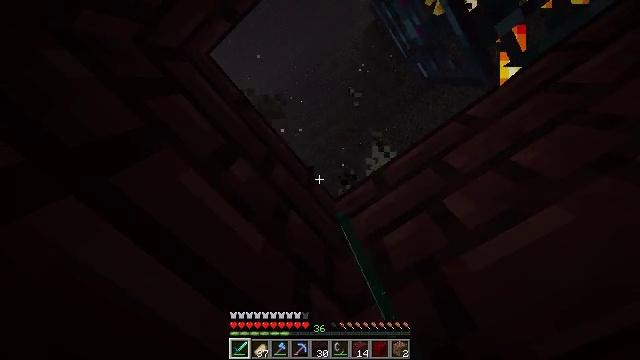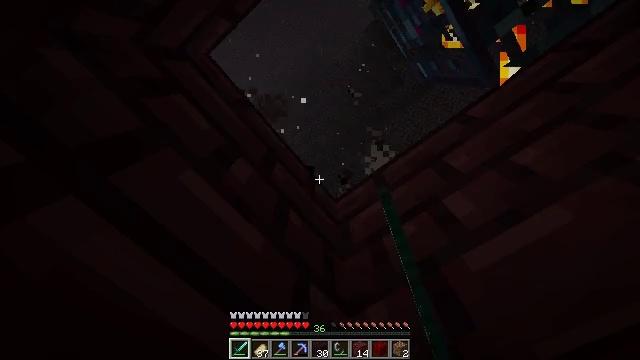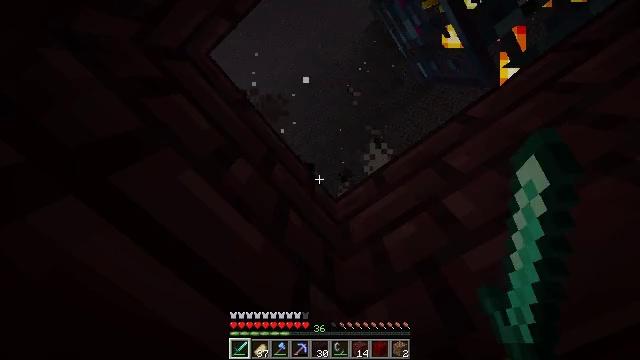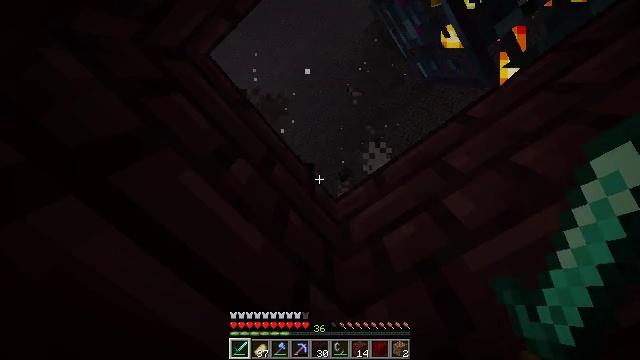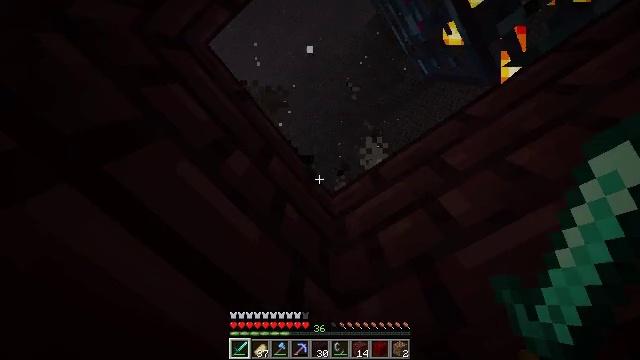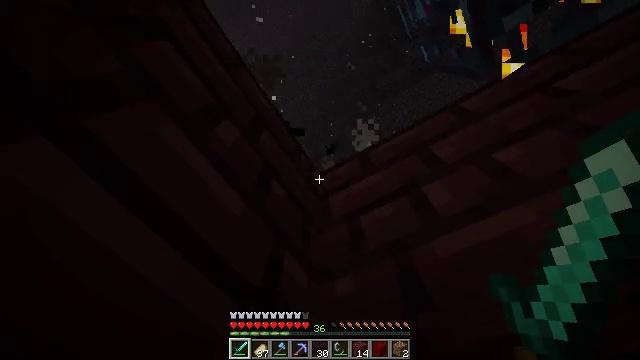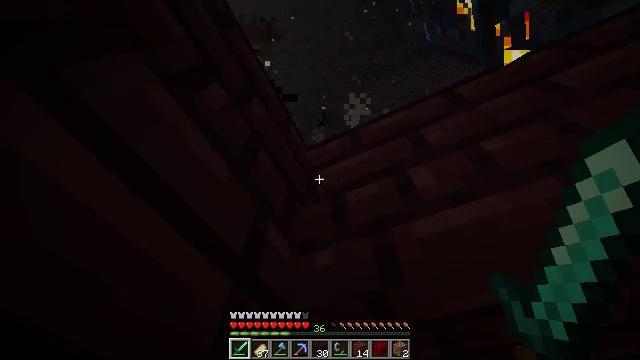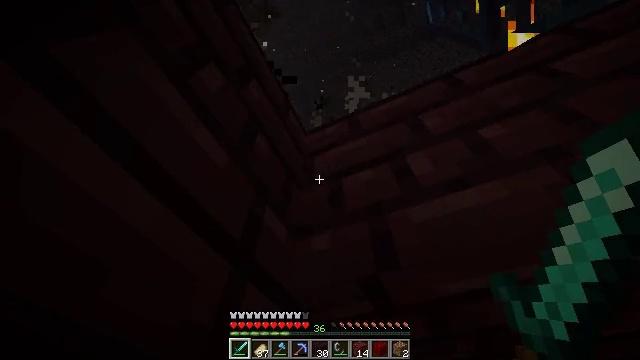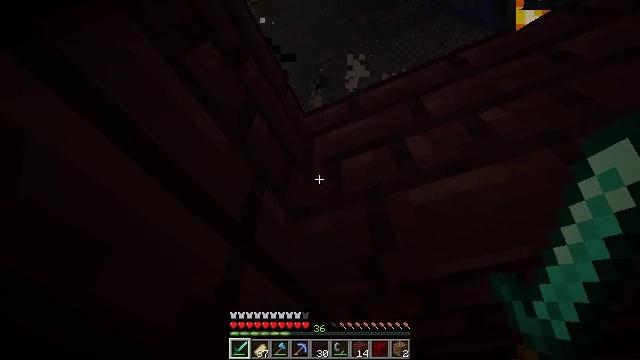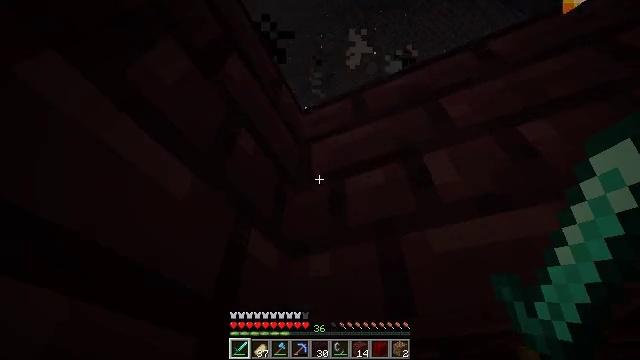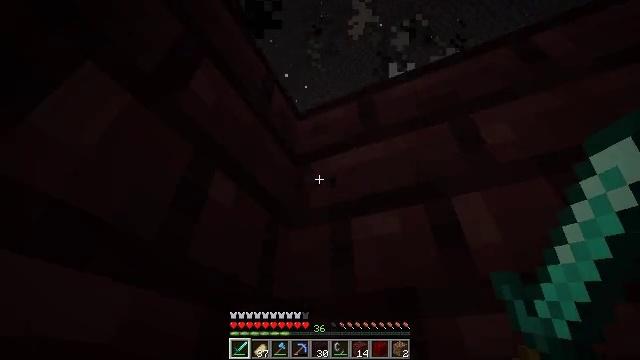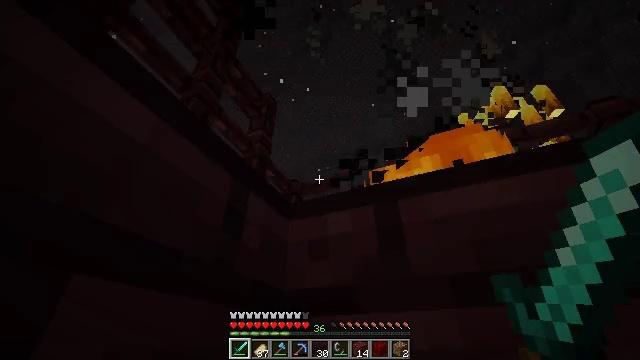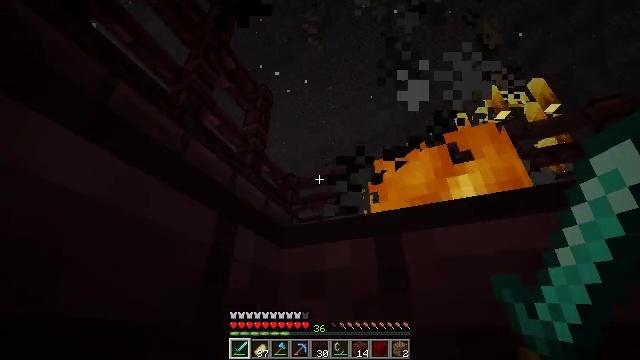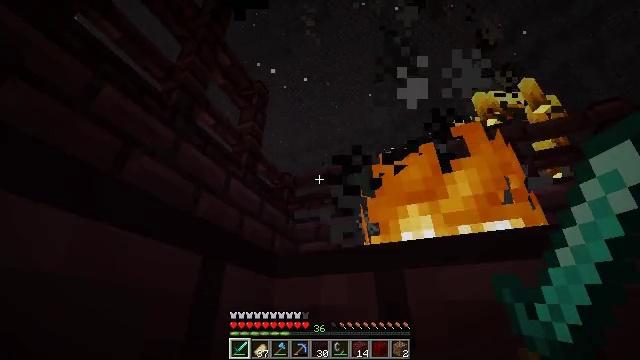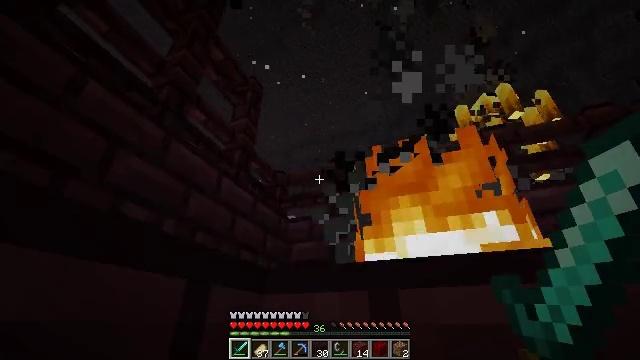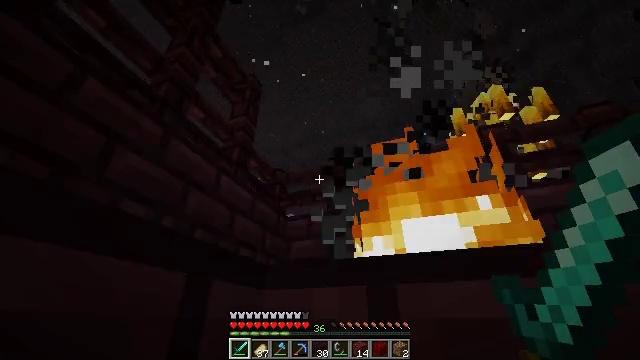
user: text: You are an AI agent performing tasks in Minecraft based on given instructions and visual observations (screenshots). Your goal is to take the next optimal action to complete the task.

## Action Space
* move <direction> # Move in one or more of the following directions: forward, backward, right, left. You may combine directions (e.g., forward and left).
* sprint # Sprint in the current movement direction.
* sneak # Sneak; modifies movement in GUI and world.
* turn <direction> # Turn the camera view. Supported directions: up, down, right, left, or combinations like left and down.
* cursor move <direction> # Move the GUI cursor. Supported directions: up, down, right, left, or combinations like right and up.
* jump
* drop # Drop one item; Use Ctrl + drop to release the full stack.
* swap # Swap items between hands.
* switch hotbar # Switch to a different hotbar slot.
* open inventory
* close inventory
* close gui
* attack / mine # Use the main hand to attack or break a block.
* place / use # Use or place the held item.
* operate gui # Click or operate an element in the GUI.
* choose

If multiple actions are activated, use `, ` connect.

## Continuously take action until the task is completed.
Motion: motion action
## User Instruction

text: Collect nether bricks for building.
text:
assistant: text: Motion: no_op
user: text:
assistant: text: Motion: no_op
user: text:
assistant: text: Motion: no_op
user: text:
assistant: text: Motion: turn right and down
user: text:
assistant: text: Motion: turn right and down
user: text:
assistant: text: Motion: turn right and down
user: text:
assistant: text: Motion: turn down
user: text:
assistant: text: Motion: turn down
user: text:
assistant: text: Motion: turn down, jump
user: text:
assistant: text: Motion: turn down, jump
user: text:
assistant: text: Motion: turn down, jump
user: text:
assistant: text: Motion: turn down, jump
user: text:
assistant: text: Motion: turn down, jump
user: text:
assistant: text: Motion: turn right, jump
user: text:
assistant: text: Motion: attack / mine
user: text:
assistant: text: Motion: attack / mine
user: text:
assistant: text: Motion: attack / mine
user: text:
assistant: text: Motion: attack / mine
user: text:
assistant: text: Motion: no_op
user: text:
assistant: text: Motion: turn right
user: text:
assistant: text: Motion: turn right and up
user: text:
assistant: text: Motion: turn right and up
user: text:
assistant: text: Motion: no_op
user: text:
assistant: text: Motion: no_op
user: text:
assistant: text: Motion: no_op
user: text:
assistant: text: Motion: no_op
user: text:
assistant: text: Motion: turn left
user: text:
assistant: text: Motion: turn left, jump
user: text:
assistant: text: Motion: turn left, jump
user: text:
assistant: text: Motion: jump